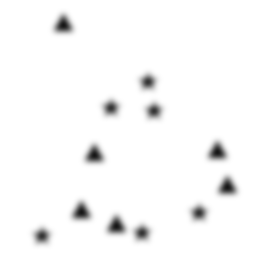
Squares: 0
Triangles: 6
Stars: 6
Total shapes: 12